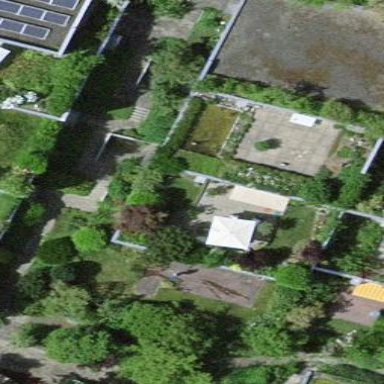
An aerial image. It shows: Terrace building.